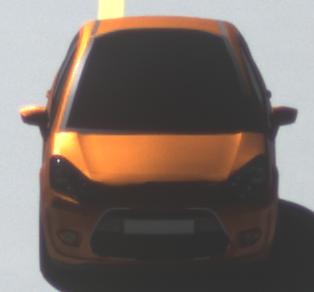
Make: Citroen
Model: C3 1.1
Detailed model: C3 (II)
Model produced from: 2010/01
Model produced until: 2012/03
Doors: 5
Color: orange
Road condition: dry road
Daytime: morning or afternoon
Contrast: high contrast